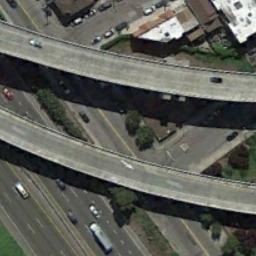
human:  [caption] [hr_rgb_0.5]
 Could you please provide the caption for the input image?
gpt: On the highway, There is an overpass .

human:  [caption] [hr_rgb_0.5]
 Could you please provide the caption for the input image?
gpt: The overpass is next to some houses and trees .

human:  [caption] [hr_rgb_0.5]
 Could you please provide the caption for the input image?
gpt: The directional overpass is over the roads and some cars are driving on the roads and the overpass .

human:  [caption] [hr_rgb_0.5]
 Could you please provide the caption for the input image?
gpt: There are many cars on the road under the overpass .

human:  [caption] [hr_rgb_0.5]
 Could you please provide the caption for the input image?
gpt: There are some green trees and buildings beside the overpass .